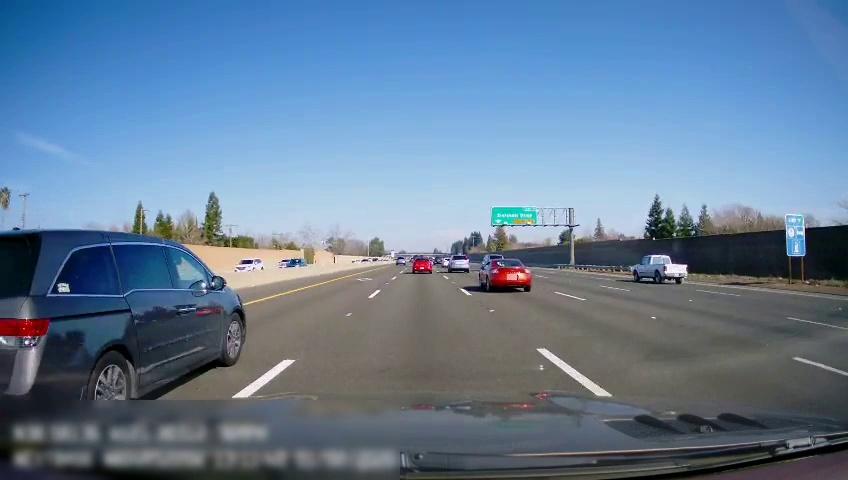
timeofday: Day
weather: Sunny
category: Drivable Space
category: Vehicles | SUV
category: Vehicles | Car
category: Vehicles | Car
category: Vehicles | Car
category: Vehicles | Car
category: Vehicles | Car
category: Vehicles | SUV
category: Vehicles | SUV
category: Vehicles | Van
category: Vehicles | Truck
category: Vehicles | Car
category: Vehicles | SUV
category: Vehicles | Car
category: Lanes | Alternate Lane
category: Lanes | Current Lane
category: Lanes | Current Lane
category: Lanes | Alternate Lane
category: Lanes | Alternate Lane
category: Lanes | Alternate Lane
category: Lanes | Alternate Lane
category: Traffic | Signs